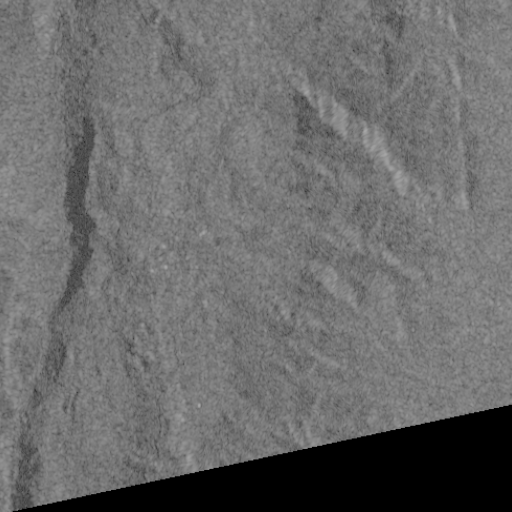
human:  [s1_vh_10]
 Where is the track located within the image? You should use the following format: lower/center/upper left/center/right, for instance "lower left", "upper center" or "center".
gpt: The track is located in the center of the image.
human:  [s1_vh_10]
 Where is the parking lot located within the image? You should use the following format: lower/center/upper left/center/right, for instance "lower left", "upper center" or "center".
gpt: There is no parking lot in the image.

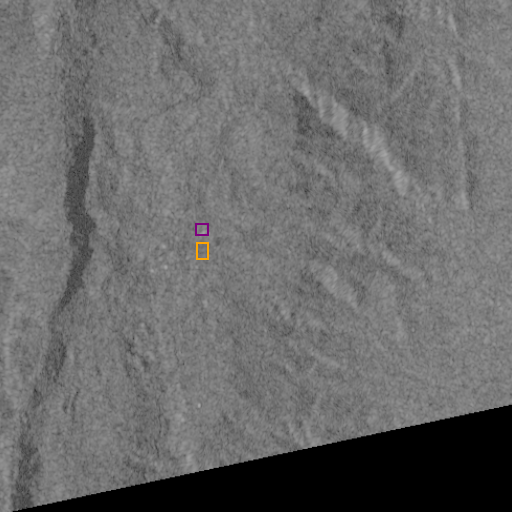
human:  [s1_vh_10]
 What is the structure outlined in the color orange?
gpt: The structure outlined in orange is a track.
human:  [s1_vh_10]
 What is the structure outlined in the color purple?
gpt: The structure outlined in purple is a building.
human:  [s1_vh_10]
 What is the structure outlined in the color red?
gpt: There is no red outline.